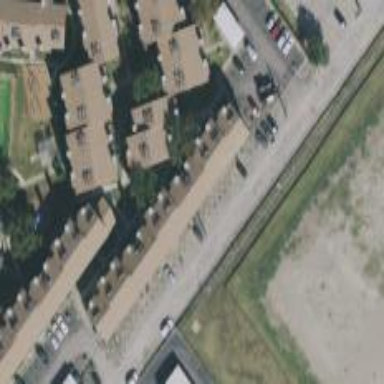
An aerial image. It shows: Image showing building with apartments.